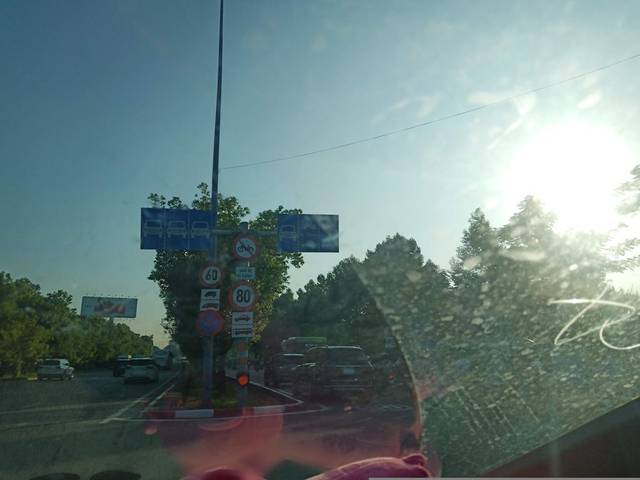
Region: Vietnam
Coordinates: 10.771, 106.717